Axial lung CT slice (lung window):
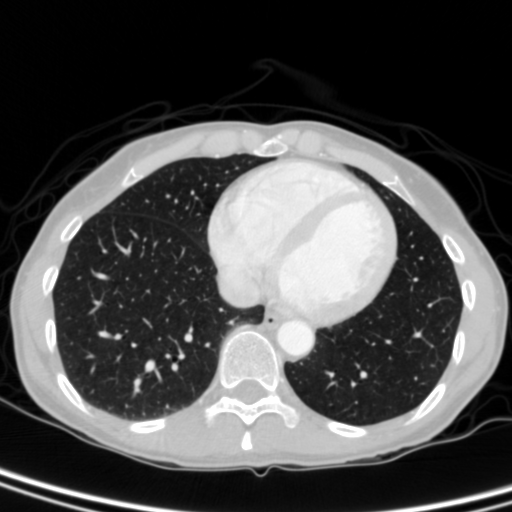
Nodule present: no